Question: In excel I can make the group the column and count but iam unable to do it in R.
For doing in R i am using cut function with some breaks.
'''
cut(elapsed, breaks=seq(min(elapsed),max(elapsed)+100,50), include.lowest=T)
'''
here i attached the png of the data and required output.
but above code not give my require output.
this is the my data

and my required output:
'''
400 9
500 4
600 2
700 5
800 3
900 3
'''
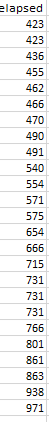
Answer: This should work:
'''
data.frame(table(elapsed %/% 100))
'''
For example:
'''
elapsed <- c(400, 423, 423, 534, 534, 639, 602, 812, 703)
data.frame(table(elapsed %/% 100))
Var1 Freq
1 4 3
2 5 2
3 6 2
4 7 1
5 8 1
'''
For desired result in hundreds use this:
'''
res <- data.frame(table(elapsed %/% 100))
res$Var1 <- as.numeric(res$Var1) * 100
'''